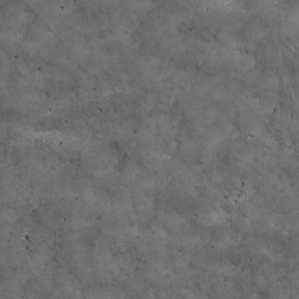
Label: non_frost